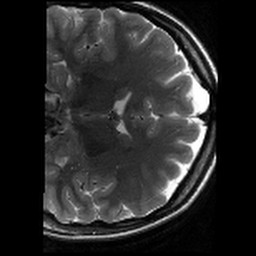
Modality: T2w
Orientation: coronal
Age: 20
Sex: female
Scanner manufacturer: siemens
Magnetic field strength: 3 T
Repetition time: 8.02 s
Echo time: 0.08 s